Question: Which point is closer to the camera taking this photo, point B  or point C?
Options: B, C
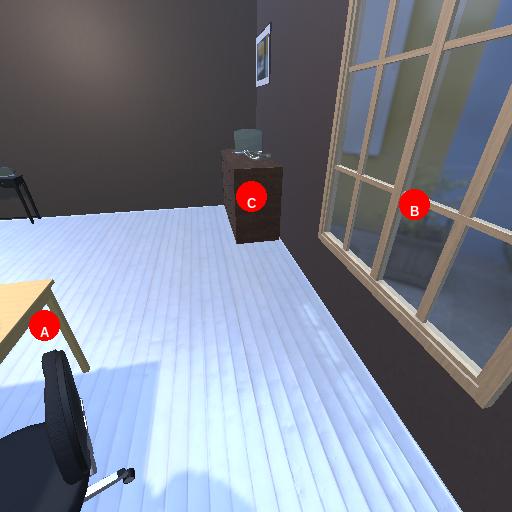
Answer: B